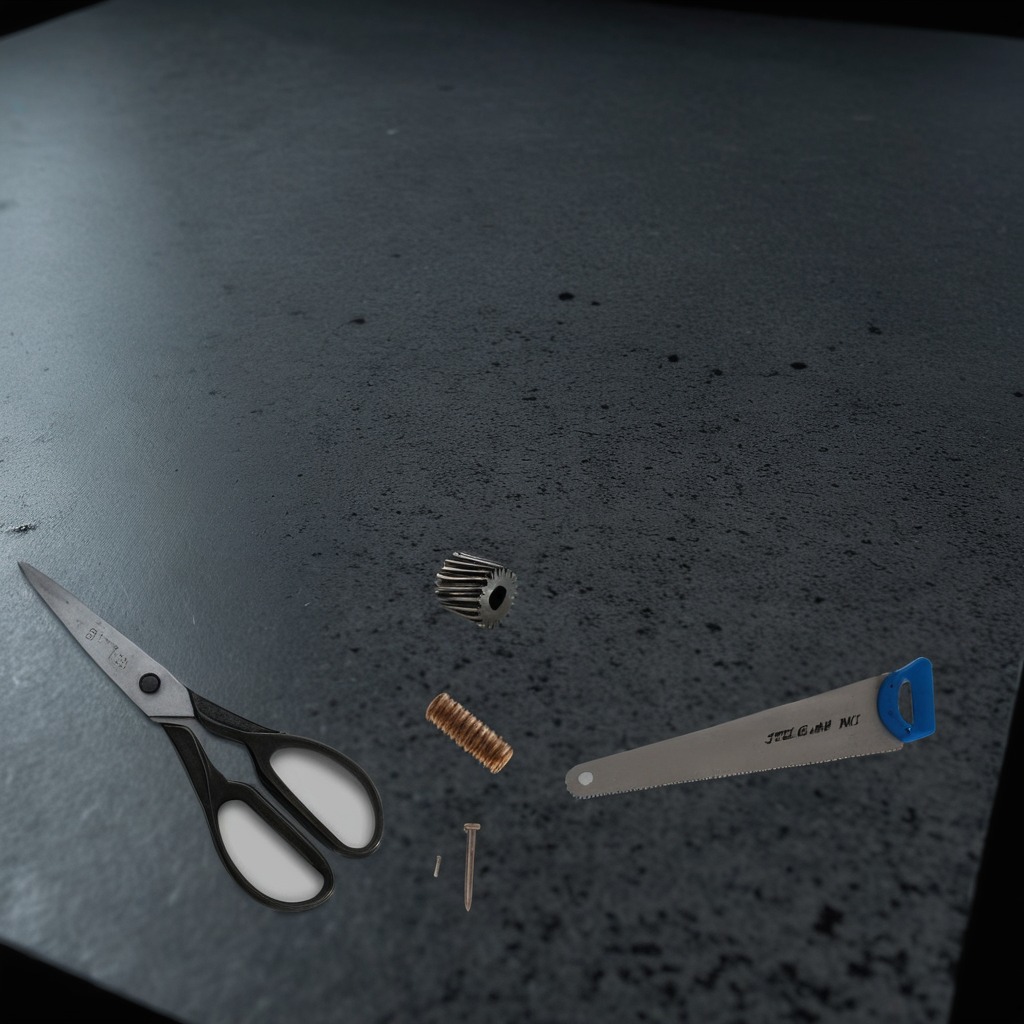
A steel gear with teeth, an iron nail, a coiled metal spring, a handheld metal saw, and a pair of scissors are lying on a clean granite table inside a workshop at night dim ambient light soft shadows worn but